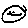
Label: smiley face